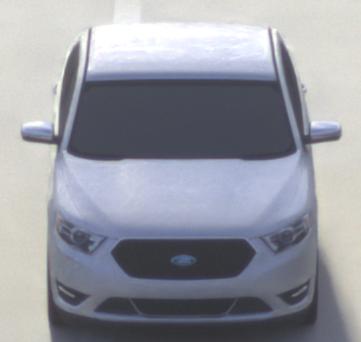
Make: Ford
Model: Taurus
Detailed model: SHO
Model produced from: 2012
Model produced until: 2019
Doors: 4
Color: white
Road condition: dry road
Daytime: morning or afternoon
Contrast: medium contrast